Interaction volume radius: 5 \u00c5
Interaction volume height: 35 \u00c5
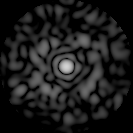
Disorder parameter: 0.8423